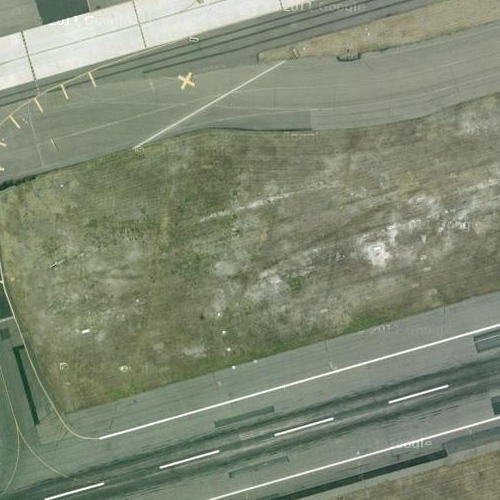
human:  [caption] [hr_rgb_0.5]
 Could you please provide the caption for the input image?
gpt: A straight runway goes through a lawn with some marking lines on it .

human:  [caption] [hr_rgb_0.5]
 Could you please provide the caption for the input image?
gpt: There is a lawn beside the straight runway .

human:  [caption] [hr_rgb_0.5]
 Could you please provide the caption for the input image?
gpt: This is a straight runway with many marking lines on goes through a lawn .

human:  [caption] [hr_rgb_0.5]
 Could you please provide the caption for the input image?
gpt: A straight runway with many white marking lines goes through a lawn .

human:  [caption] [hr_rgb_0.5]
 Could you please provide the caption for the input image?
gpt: A straight runway with many white marking lines on goes through the lawn .